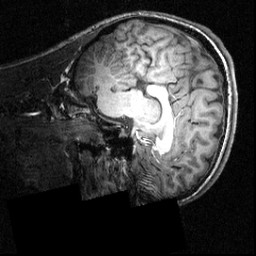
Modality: T1w
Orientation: sagittal
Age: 16
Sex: male
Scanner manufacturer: siemens
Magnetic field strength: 3.951 T
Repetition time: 1.5 s
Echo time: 0.00335 s